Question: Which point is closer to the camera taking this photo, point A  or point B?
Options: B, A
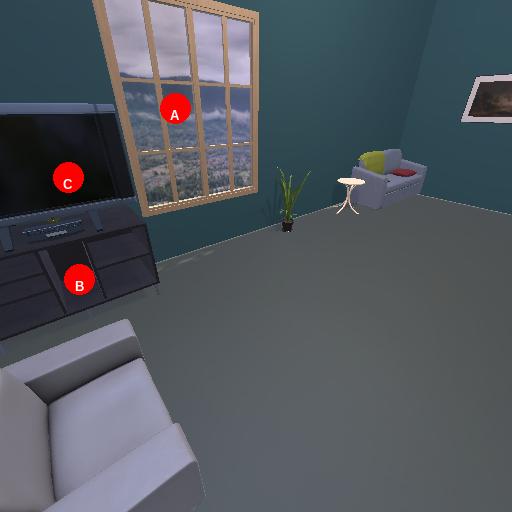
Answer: B